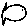
Label: fish